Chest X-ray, PA view. Patient: 60 years old, sex M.
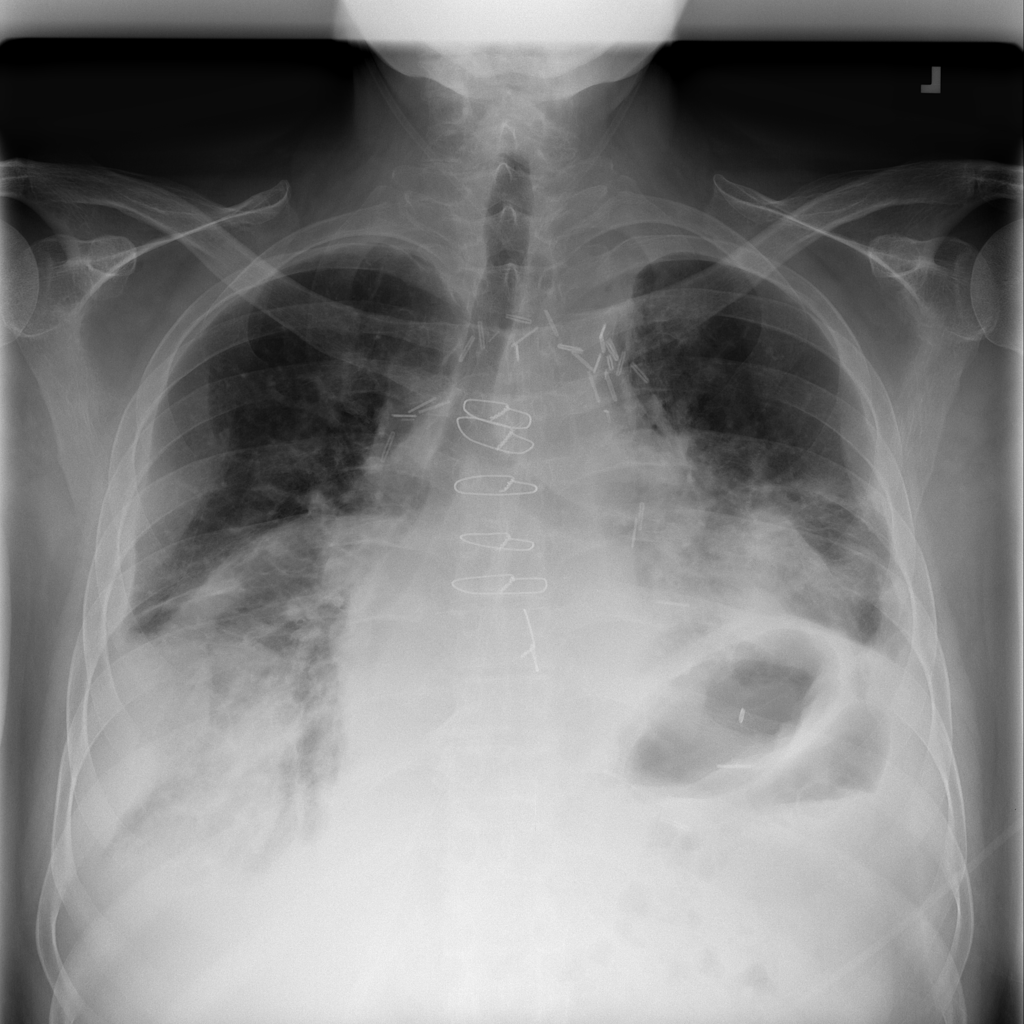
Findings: Effusion